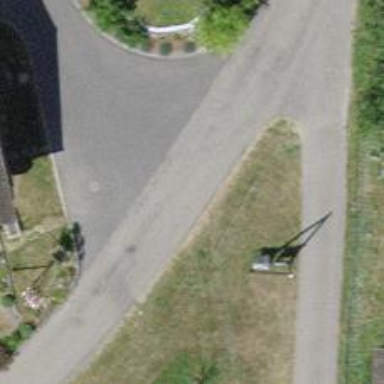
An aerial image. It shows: Unclassified road with asphalt surface.